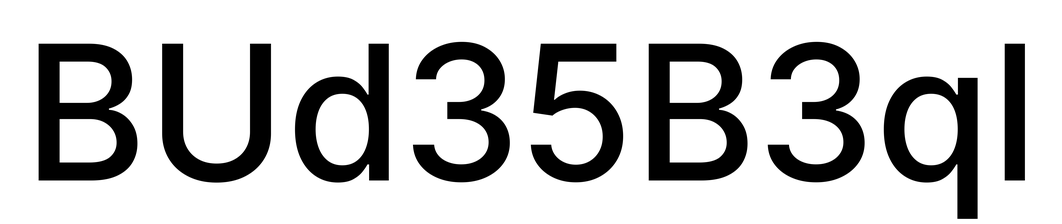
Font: Inter_Medium